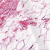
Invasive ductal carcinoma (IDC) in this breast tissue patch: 0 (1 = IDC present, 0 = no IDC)